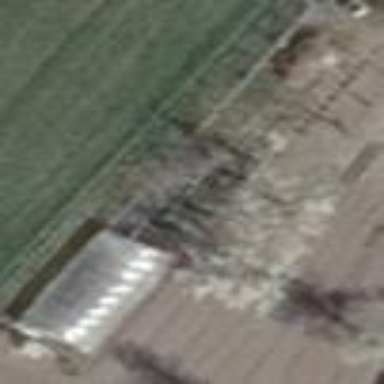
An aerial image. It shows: Greenhouse.